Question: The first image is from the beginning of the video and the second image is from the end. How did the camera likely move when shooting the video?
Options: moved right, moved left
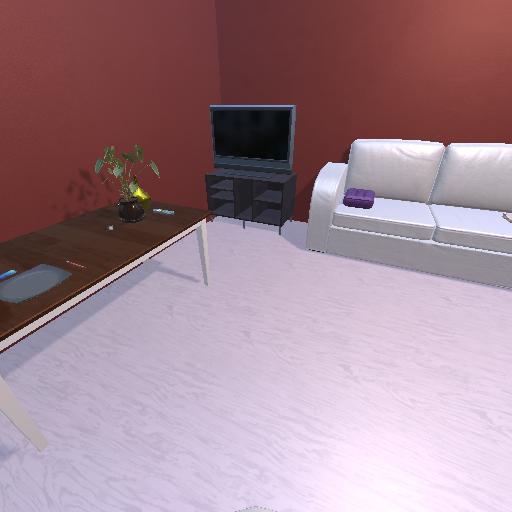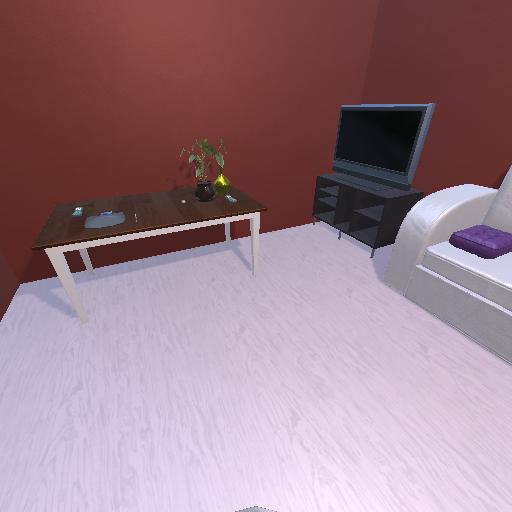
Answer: moved right